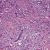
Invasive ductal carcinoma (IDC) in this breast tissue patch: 1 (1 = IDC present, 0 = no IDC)